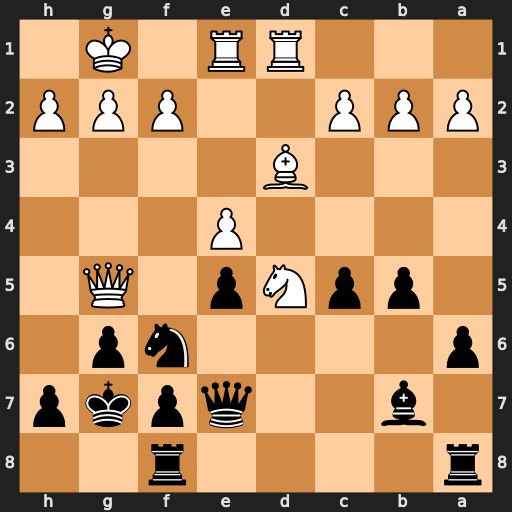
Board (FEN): r4r2/1b2qpkp/p4np1/1ppNp1Q1/4P3/3B4/PPP2PPP/3RR1K1
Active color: b
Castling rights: -
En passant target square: -
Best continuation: Nxd5 Qxe7 Nxe7